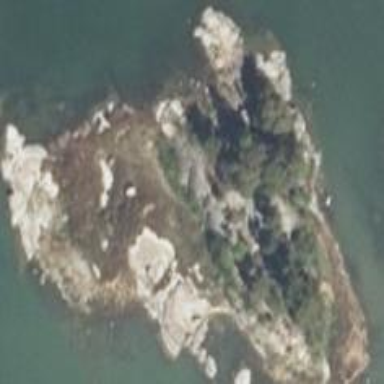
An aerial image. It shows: Islet located along the natural coastline.